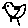
Label: bird